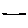
Label: line